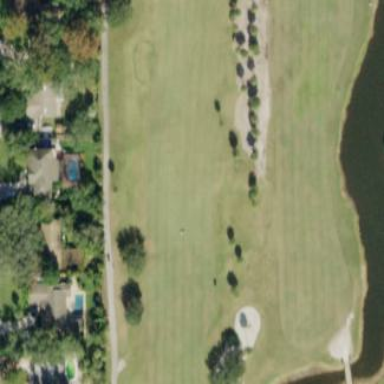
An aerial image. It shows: Golf fairway surrounded by grass.